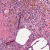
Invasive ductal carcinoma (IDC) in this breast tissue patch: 0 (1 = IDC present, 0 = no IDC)